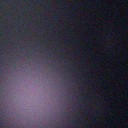
Screen state: off